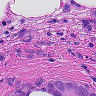
Metastatic tissue present: yes